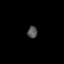
Tissue: lung
Cell type: Epithelial cells
Senescence score: 0.2056
Nuclear area (px): 113
Mean DAPI intensity: 84.912